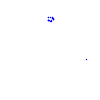
Particle: proton